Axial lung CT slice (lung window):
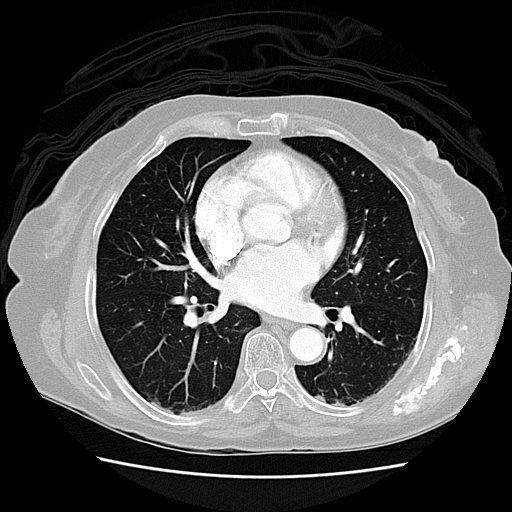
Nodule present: no